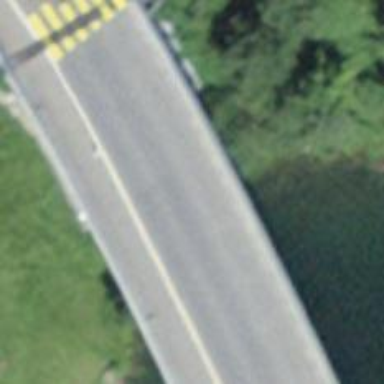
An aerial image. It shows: Unclassified road with asphalt surface crossing bridge.